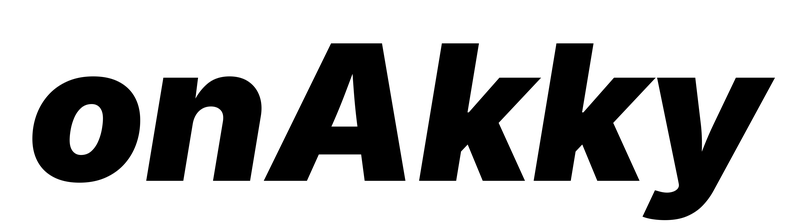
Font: Inter-Italic_Black_Italic